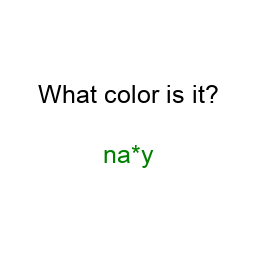
Color: green
Color name shown: navy
Background color: white
Question text color: black